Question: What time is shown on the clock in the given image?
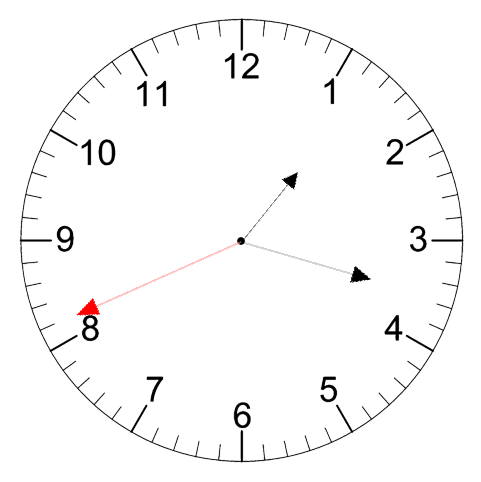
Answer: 01:17:41